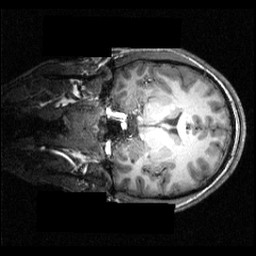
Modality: T1w
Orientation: coronal
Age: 18
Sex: male
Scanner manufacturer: siemens
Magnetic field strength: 3.951 T
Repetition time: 1.5 s
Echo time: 0.00335 s